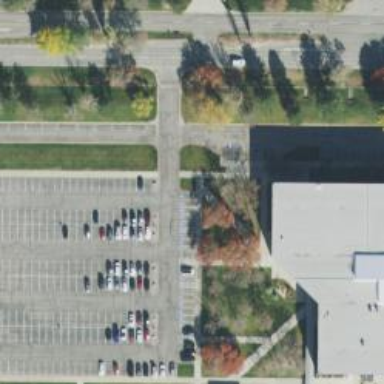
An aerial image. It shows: Parking space is available.